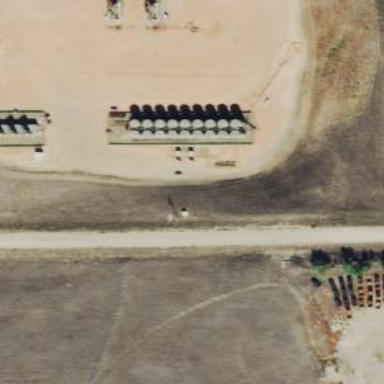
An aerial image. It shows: Storage tank that is man-made.